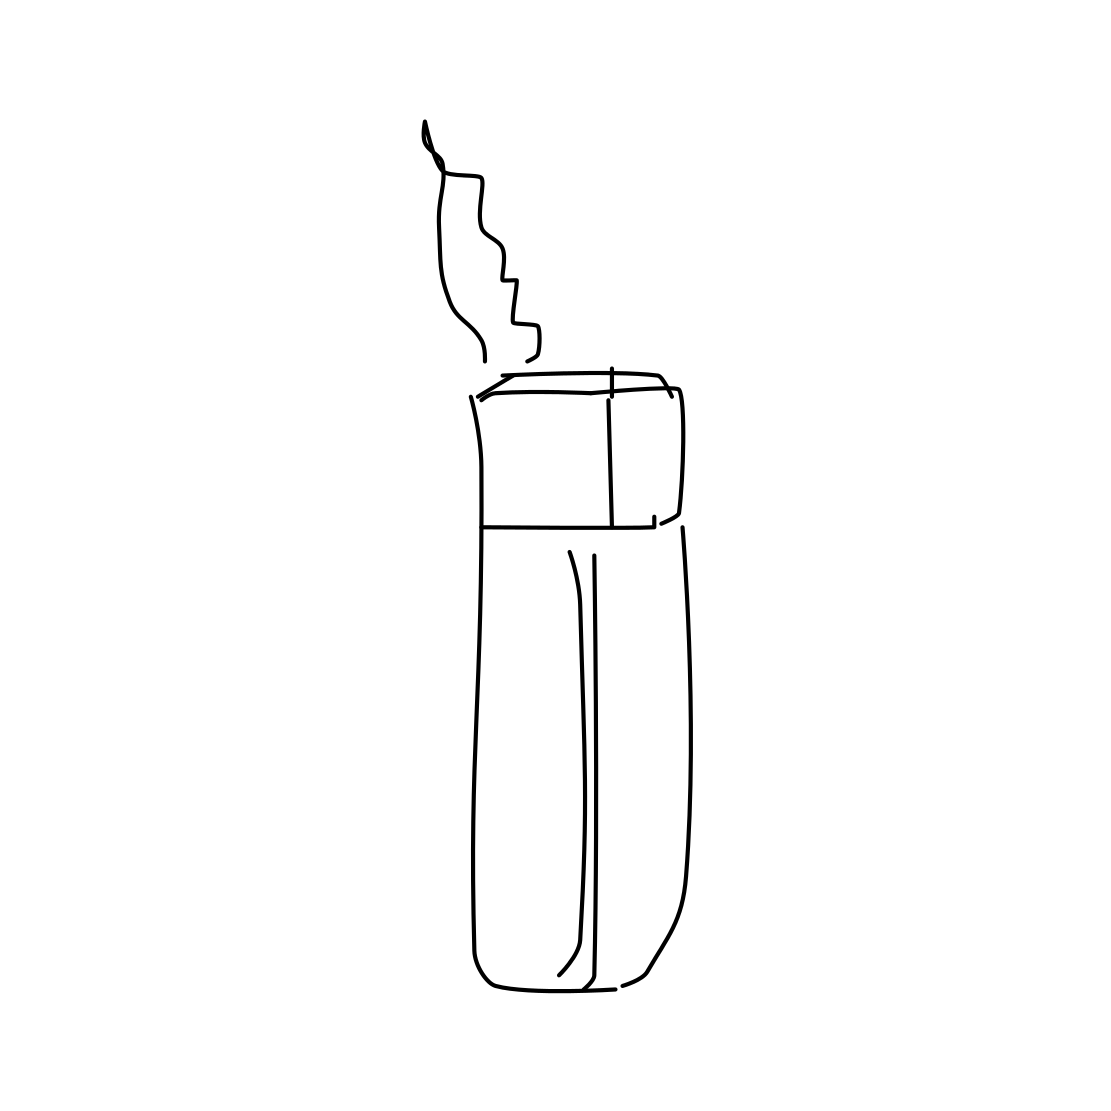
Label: lighter